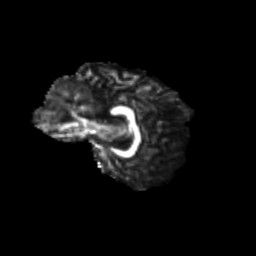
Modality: FA
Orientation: sagittal
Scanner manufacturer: siemens
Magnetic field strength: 3 T
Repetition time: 9.2 s
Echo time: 0.084 s